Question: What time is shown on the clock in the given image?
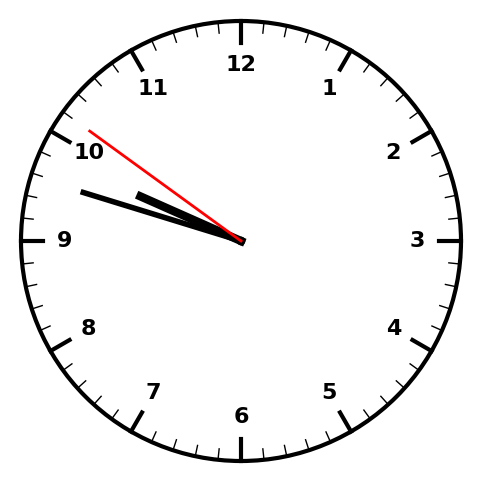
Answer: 09:47:51